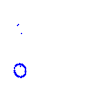
Particle: kaon